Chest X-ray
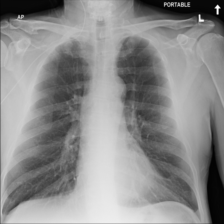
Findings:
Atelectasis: negative
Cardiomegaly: negative
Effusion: negative
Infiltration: negative
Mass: negative
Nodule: negative
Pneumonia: negative
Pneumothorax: negative
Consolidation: negative
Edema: negative
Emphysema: negative
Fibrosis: negative
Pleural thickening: negative
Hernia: negative